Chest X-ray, PA view. Patient: 49 years old, sex F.
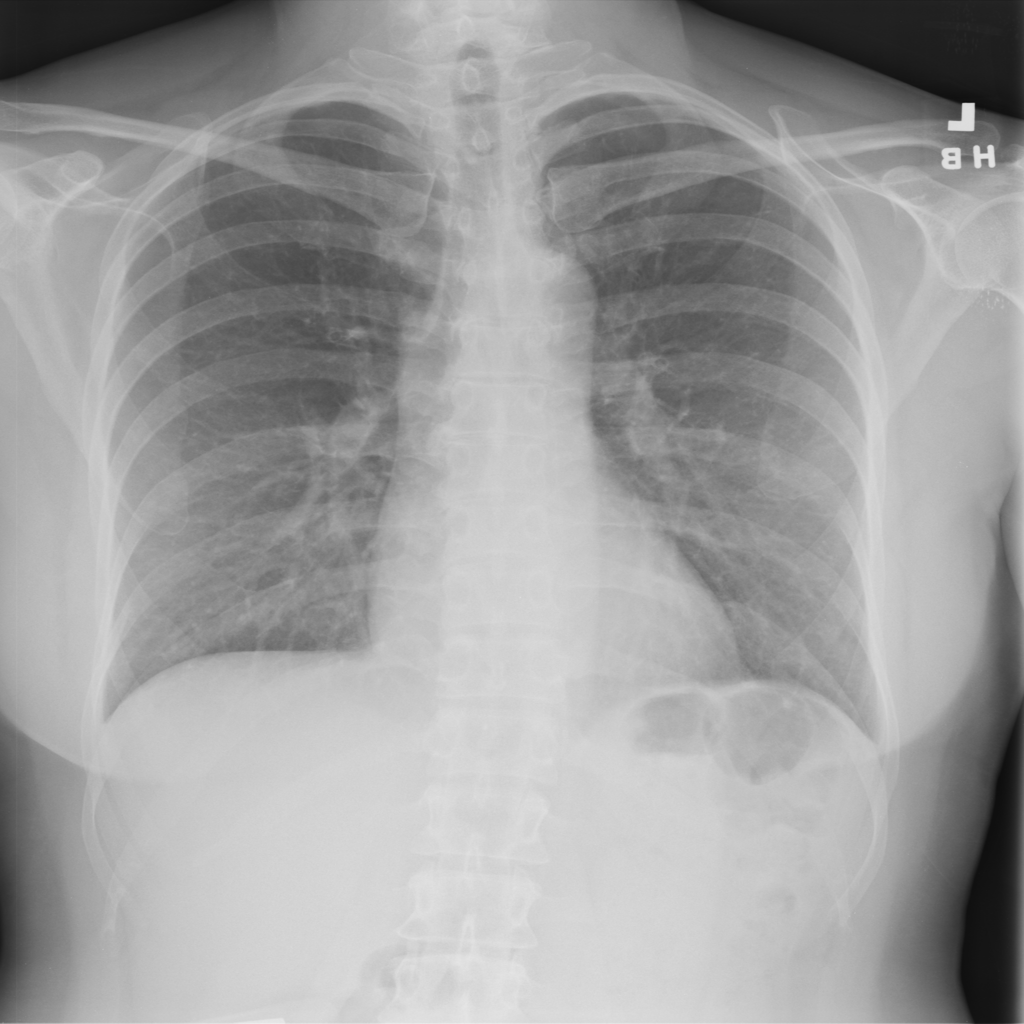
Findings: No Finding